Interaction volume radius: 5 \u00c5
Interaction volume height: 10 \u00c5
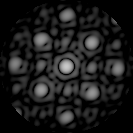
Disorder parameter: 0.1548